Chest X-ray:
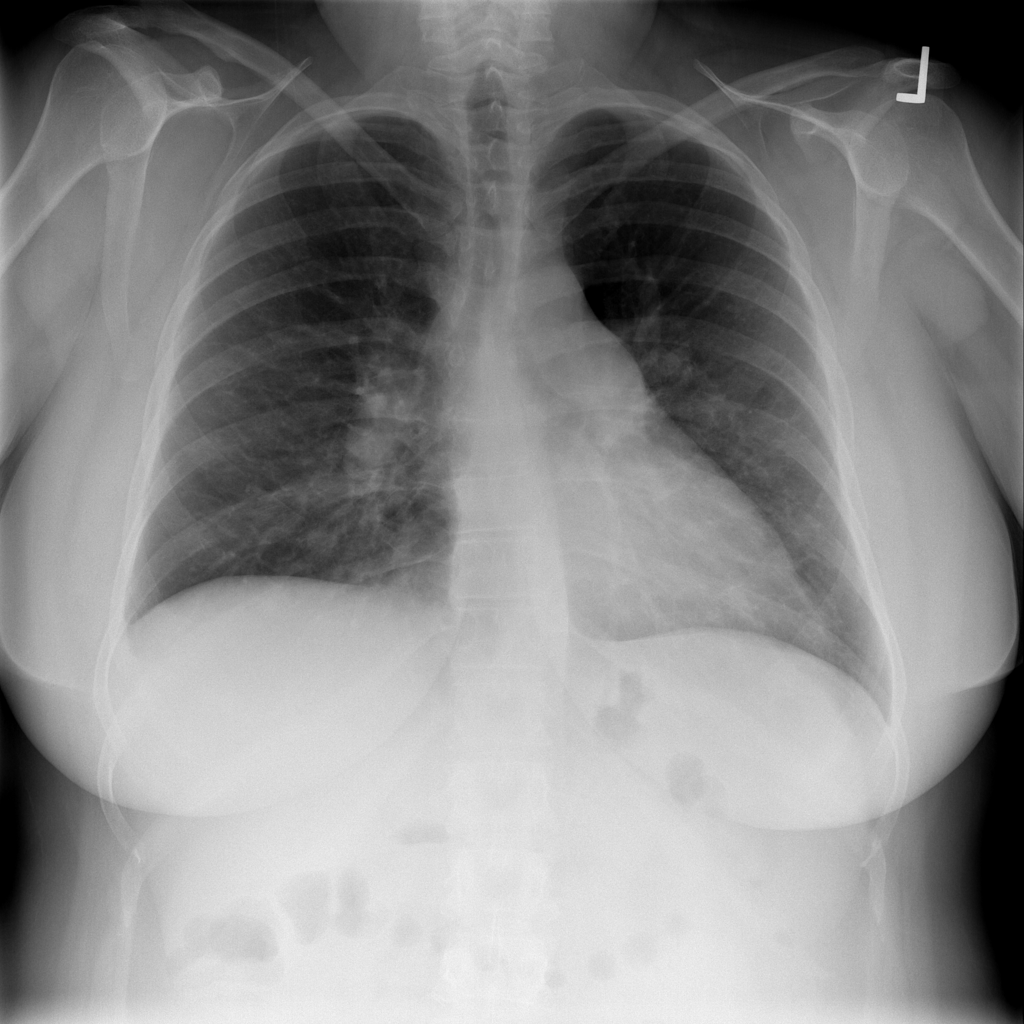
Findings: Pleural Thickening
No abnormal finding: no